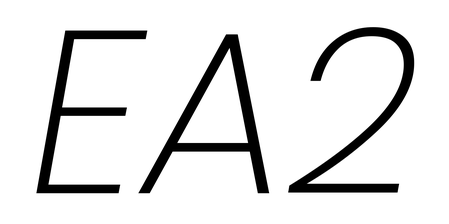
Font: Poppins-ExtraLightItalic